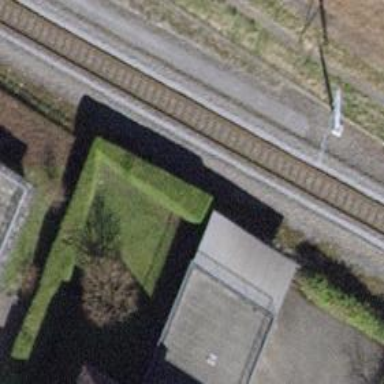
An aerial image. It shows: Hedge acting as barrier.